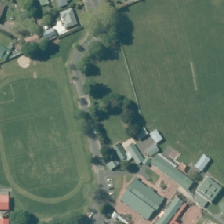
Land cover: urban_parkland